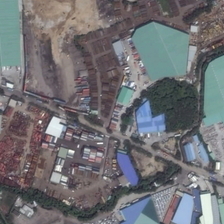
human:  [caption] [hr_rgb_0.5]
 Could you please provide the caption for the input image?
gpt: this is a bustling industrial area, consisting of many factries inside .

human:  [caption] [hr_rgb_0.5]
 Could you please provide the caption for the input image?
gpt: many buildings and some green trees are in an industrial area .

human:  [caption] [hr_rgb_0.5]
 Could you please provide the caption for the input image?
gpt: many buildings and some green trees are in an industrial area .

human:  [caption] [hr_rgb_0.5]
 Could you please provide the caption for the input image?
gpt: this is a bustling industrial area, consisting of many factries inside .

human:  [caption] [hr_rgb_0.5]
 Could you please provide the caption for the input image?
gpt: many buildings and some green trees are in an industrial area .